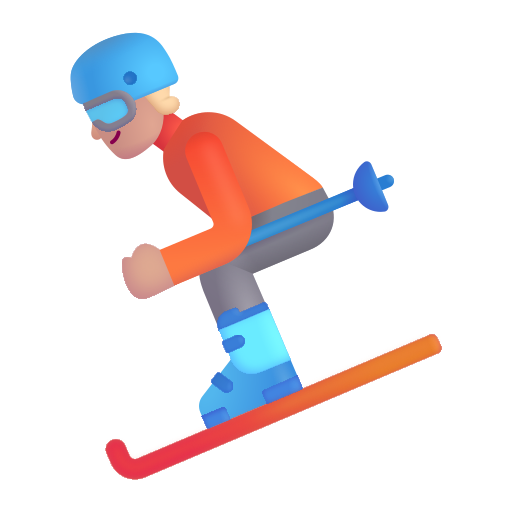
skier color  light